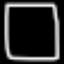
Label: square